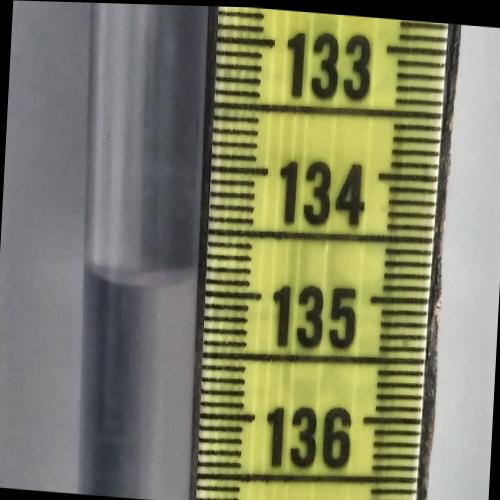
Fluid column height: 134.9 cm